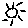
Label: sun